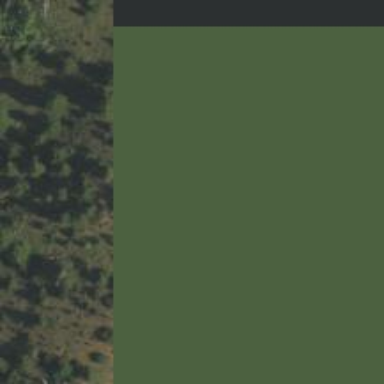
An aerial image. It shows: Evergreen woodland featuring needle-leaved trees.